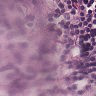
Metastatic tissue present: yes